Field crop: maize
Growth stage: 2
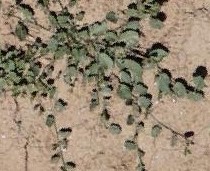
Species: convolvulus